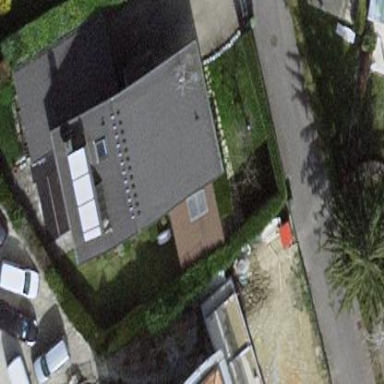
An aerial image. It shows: Garden enclosed by fence.